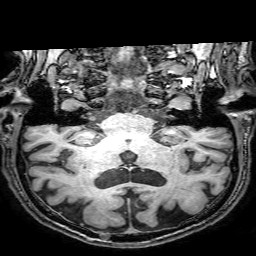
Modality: T1w
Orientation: sagittal
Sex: male
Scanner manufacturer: philips
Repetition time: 0.008263 s
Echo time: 0.00379 s